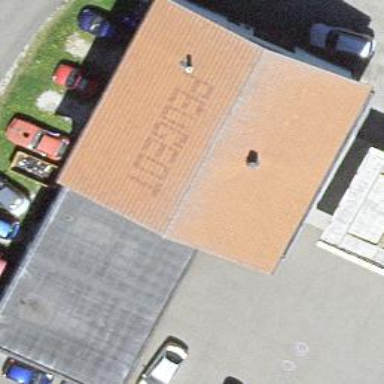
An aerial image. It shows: Fuel station building.